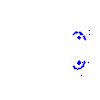
Particle: electron